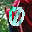
Label: 0